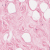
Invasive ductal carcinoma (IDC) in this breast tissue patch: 0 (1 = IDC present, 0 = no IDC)